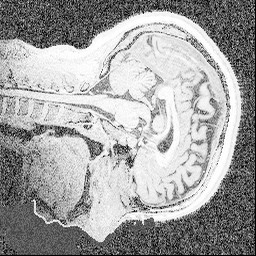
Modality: UNIT1
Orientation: sagittal
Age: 35
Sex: female
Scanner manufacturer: siemens
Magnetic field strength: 3 T
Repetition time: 5 s
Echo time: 0.00298 s